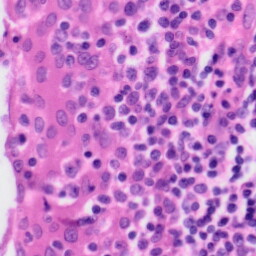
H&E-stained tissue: Tonsil